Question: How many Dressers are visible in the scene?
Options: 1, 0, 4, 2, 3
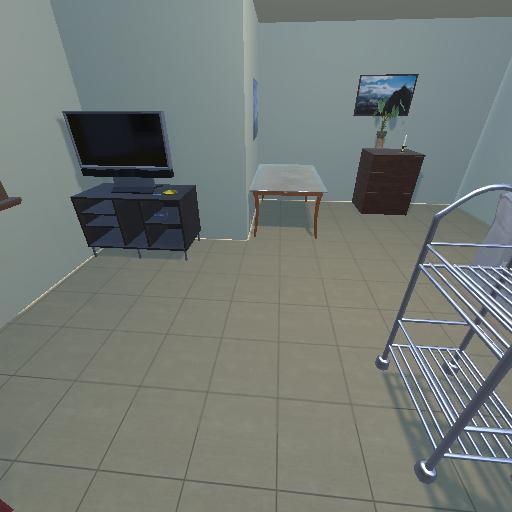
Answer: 1